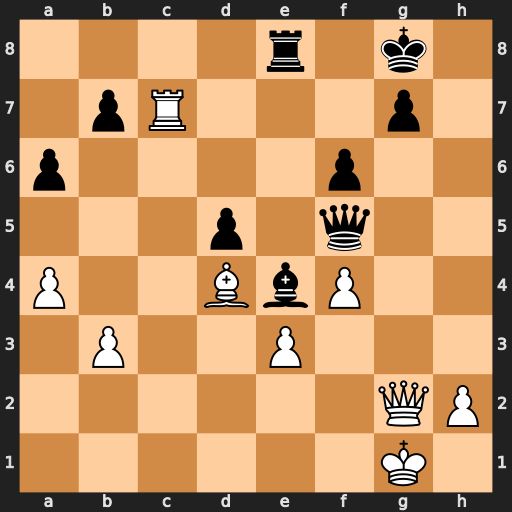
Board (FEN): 4r1k1/1pR3p1/p4p2/3p1q2/P2BbP2/1P2P3/6QP/6K1
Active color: w
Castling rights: -
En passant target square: -
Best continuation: Qxg7#